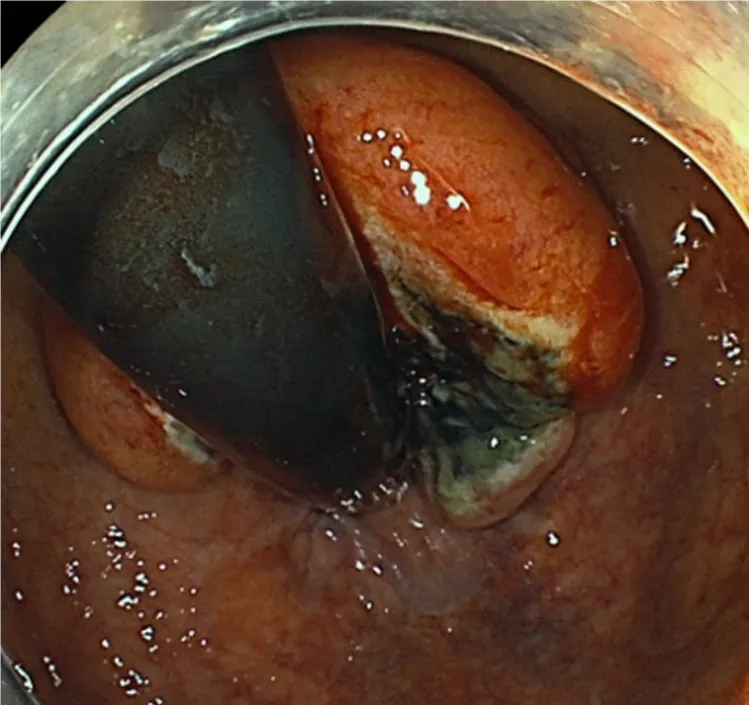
Endoscopic findings. . Type 2 tumor found in the anal canal.
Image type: endoscopy (gi_endoscopy)